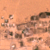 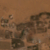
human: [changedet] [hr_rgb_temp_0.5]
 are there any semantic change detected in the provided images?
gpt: Nothing has changed in this area.